Question: I am very new to matlab and image processing toolbox.
I have a source image in matlab. I need to blur this image by taking the Fourier transform of it and then multiply it with H(u,v). At least I need take the inverse transform. H(u,v) is given below. How can I do it with matlab. PI is the PI constant in math.

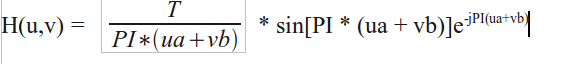
Answer: Look 'imfilter' function from Image Processing Toolbox. If this function is not appropriate for you then you can use 'fft2' and 'ifft2' functions to do forward and backward Fourier transform.